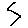
Label: zigzag